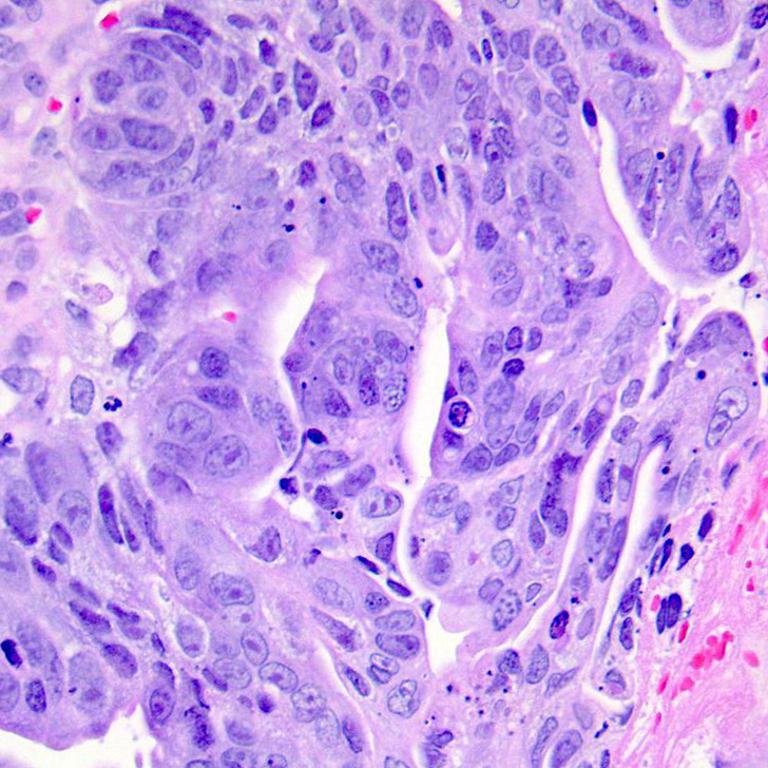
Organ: colon
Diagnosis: adenocarcinomas